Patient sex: M
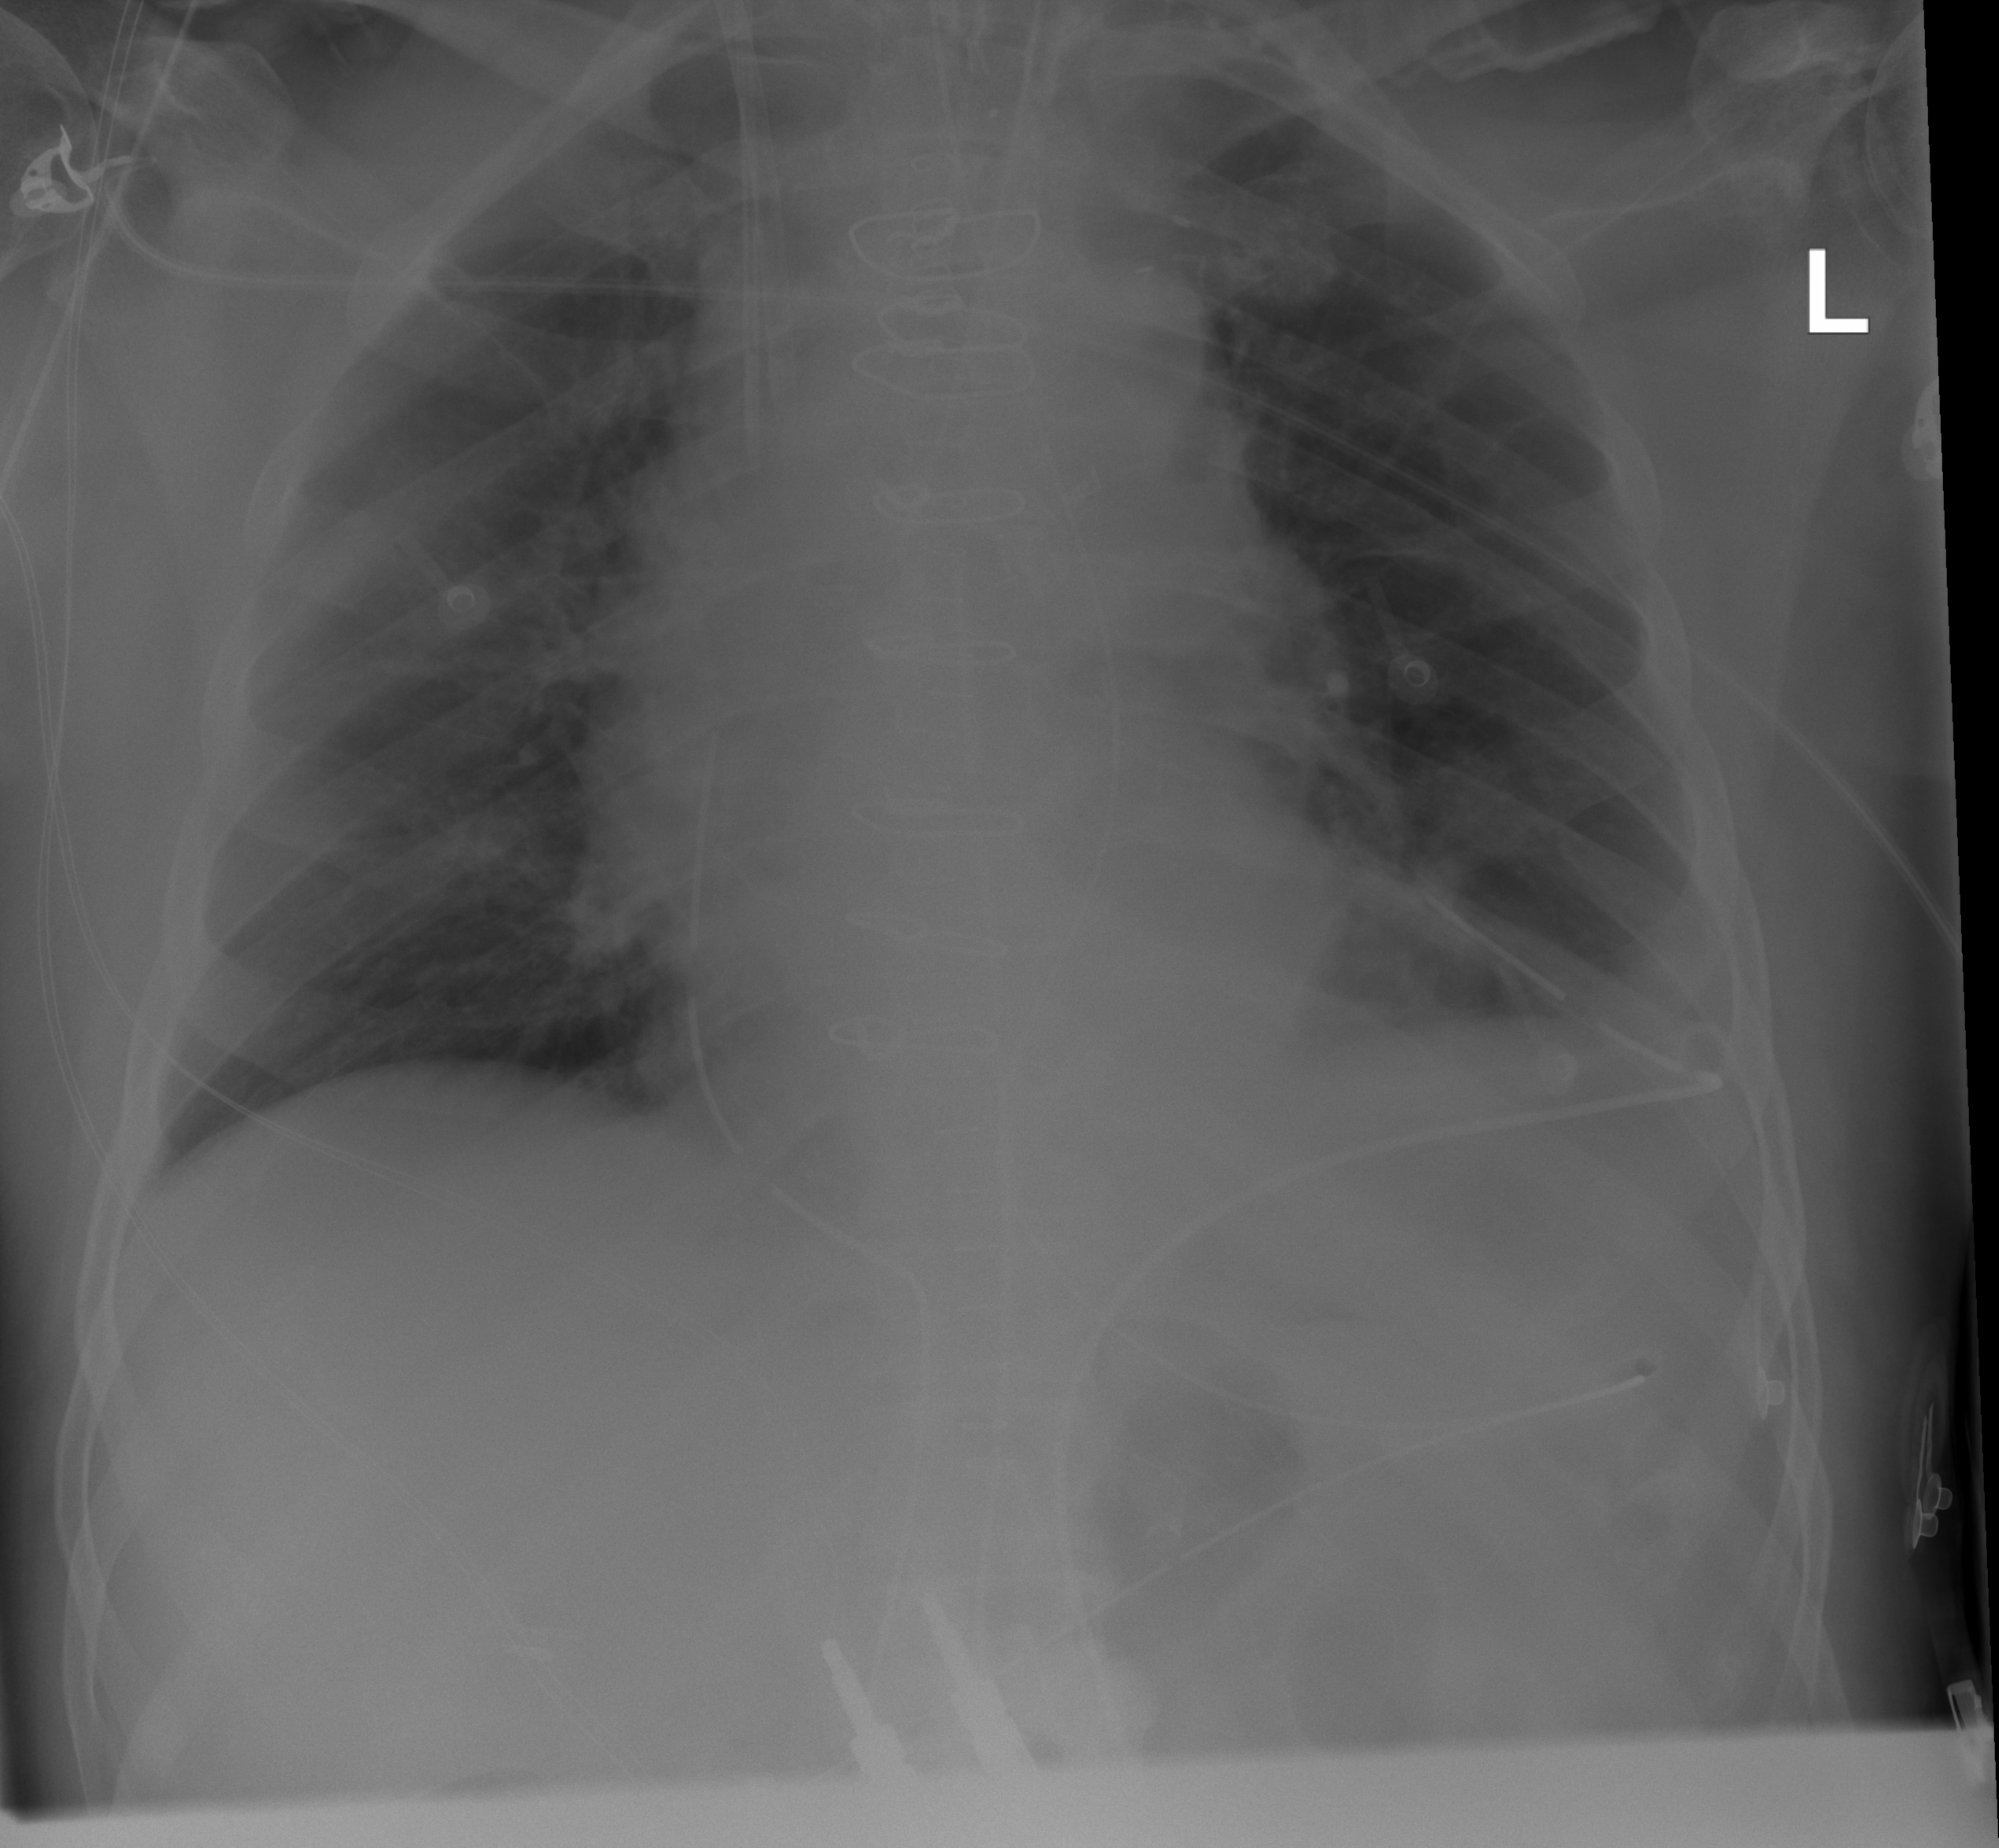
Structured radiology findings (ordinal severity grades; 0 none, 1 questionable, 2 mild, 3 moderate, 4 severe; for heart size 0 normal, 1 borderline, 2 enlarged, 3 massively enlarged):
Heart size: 0
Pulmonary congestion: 2
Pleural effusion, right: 0
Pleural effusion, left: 0
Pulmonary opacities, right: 0
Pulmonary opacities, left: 0
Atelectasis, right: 0
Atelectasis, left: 2